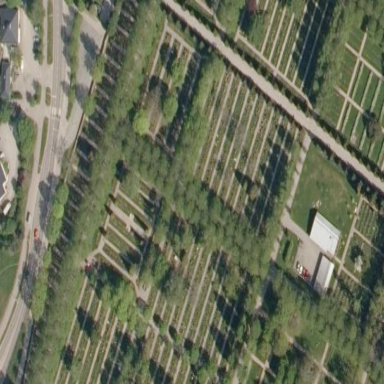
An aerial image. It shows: Sector within cemetery.